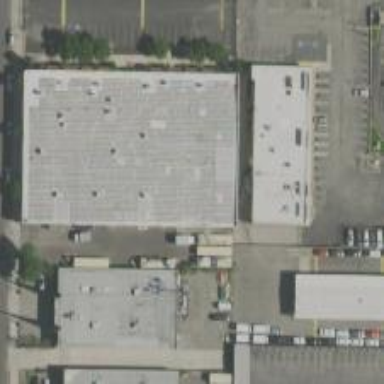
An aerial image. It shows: Industrial building.